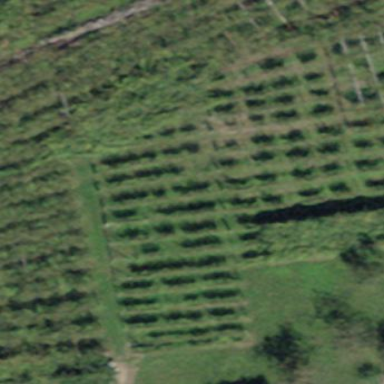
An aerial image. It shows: Vineyard growing grapes.